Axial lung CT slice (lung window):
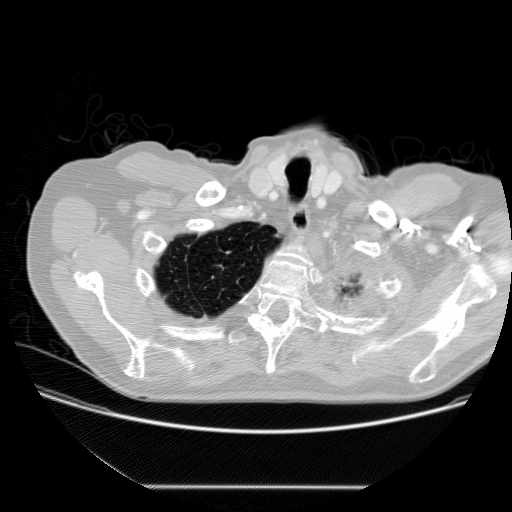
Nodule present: no